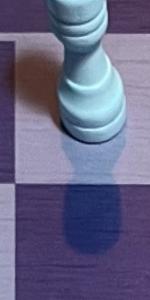
Label: Empty